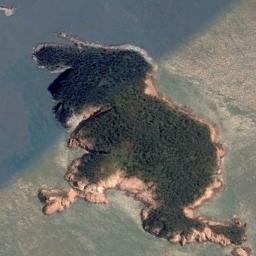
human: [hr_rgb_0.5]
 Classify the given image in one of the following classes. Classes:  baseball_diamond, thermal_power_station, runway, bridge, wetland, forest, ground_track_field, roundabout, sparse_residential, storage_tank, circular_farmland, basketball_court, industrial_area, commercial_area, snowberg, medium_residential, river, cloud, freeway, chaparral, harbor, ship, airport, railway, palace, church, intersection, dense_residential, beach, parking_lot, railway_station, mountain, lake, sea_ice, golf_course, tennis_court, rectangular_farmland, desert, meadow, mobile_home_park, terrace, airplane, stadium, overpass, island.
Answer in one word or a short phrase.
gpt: island